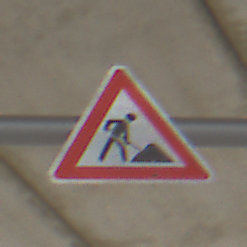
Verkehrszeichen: Arbeitsstelle
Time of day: MorningAfternoon
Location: Roofed (Suburban)
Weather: PartlyCloudy
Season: Winter
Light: Natural